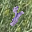
Label: 8